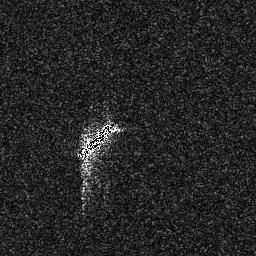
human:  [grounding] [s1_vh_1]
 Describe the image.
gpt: In the satellite image, there is  <ref>1 large ship </ref> <box>[[30, 45, 47, 62, 0]]</box> located at center.